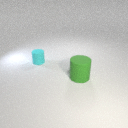
small cyan rubber cylinder to the left of large green rubber cylinder